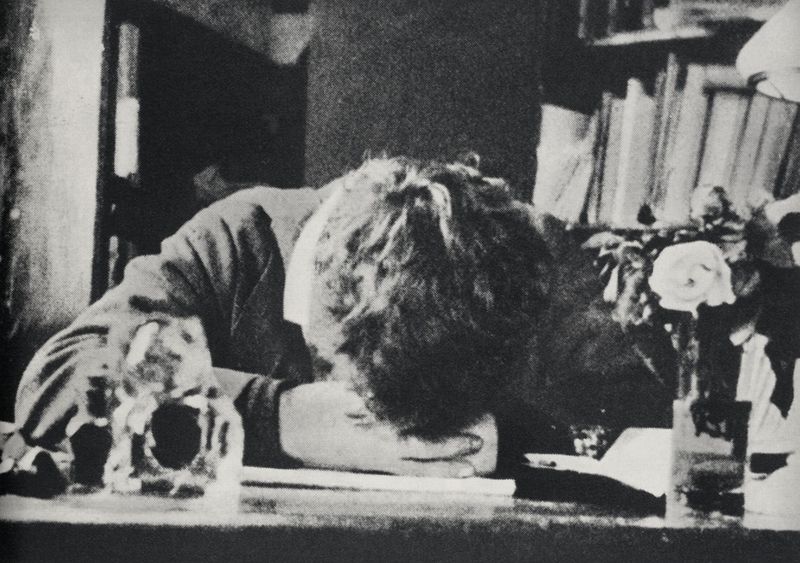
Titel: Strindberg ist an seinem Schreibtisch eingeschlafen
Künstler: August Strindberg
Standort: Stockholm
Institution: Kunglia Bibliothek
Schlagwörter: dunkel, hand, kopf, mann, schlaf, weiß, sitzen, blume, blumen, finger, glas, grau, haar, hell, lampe, licht, schwarz, stirn, tisch, zimmer, rose, hemd, jacke, regal, arme, kragen, mensch, hände, figur, haare, kind, person, gebeugt, arbeit, vase, arbeitszimmer, bücher, papier, schreibtisch, ruhen, schlafen, schlafend, man, weis, gefaltet, lesen, junge, liegend, oberkörper, foto, fotografie, buch, schwarzweiss, tischplatte, stift, tinte, pult, werkstatt, student, schreiben, müde, wei?, müdigkeit, ausruhen, unordnung, stifte, paier, erschöpfung, hausaufgaben, frustration, rosw, häönde, schlafewnd, blibliothek